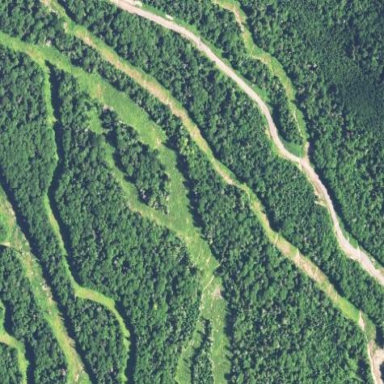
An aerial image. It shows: Coniferous forest area.